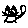
Label: cat